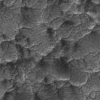
Label: not_dusty